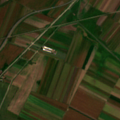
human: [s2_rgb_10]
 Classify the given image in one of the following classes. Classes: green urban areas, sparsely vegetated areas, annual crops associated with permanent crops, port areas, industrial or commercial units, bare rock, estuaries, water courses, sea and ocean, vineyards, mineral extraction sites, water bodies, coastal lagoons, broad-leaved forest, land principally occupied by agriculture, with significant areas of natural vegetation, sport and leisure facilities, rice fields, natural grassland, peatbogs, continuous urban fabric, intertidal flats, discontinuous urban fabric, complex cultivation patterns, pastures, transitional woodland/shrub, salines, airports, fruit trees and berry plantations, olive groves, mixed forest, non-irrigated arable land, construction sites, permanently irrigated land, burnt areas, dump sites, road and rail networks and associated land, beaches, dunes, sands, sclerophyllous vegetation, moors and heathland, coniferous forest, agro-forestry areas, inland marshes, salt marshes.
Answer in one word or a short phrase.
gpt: non-irrigated arable land, pastures